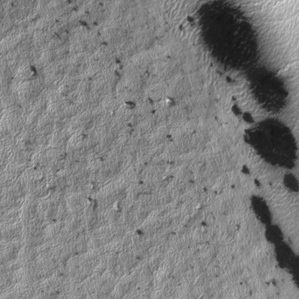
Label: frost